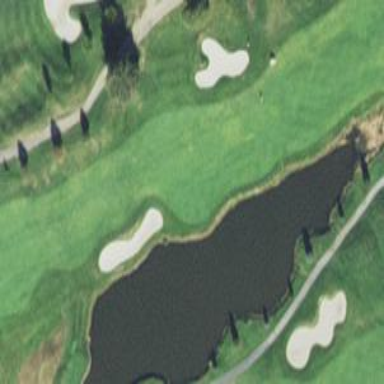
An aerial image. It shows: Golf fairway surrounded by grass.